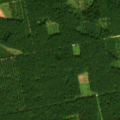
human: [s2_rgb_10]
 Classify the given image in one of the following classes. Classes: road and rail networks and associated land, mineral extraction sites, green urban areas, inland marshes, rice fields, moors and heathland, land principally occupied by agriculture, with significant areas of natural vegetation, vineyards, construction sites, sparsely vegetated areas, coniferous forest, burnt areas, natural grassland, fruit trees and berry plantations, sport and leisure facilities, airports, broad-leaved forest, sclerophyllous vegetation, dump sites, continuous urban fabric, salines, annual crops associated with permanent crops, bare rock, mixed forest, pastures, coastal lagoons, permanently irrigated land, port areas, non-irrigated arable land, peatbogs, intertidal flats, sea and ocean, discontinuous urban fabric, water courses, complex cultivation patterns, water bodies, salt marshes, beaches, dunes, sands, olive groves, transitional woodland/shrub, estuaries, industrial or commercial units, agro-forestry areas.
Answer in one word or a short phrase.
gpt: coniferous forest, transitional woodland/shrub